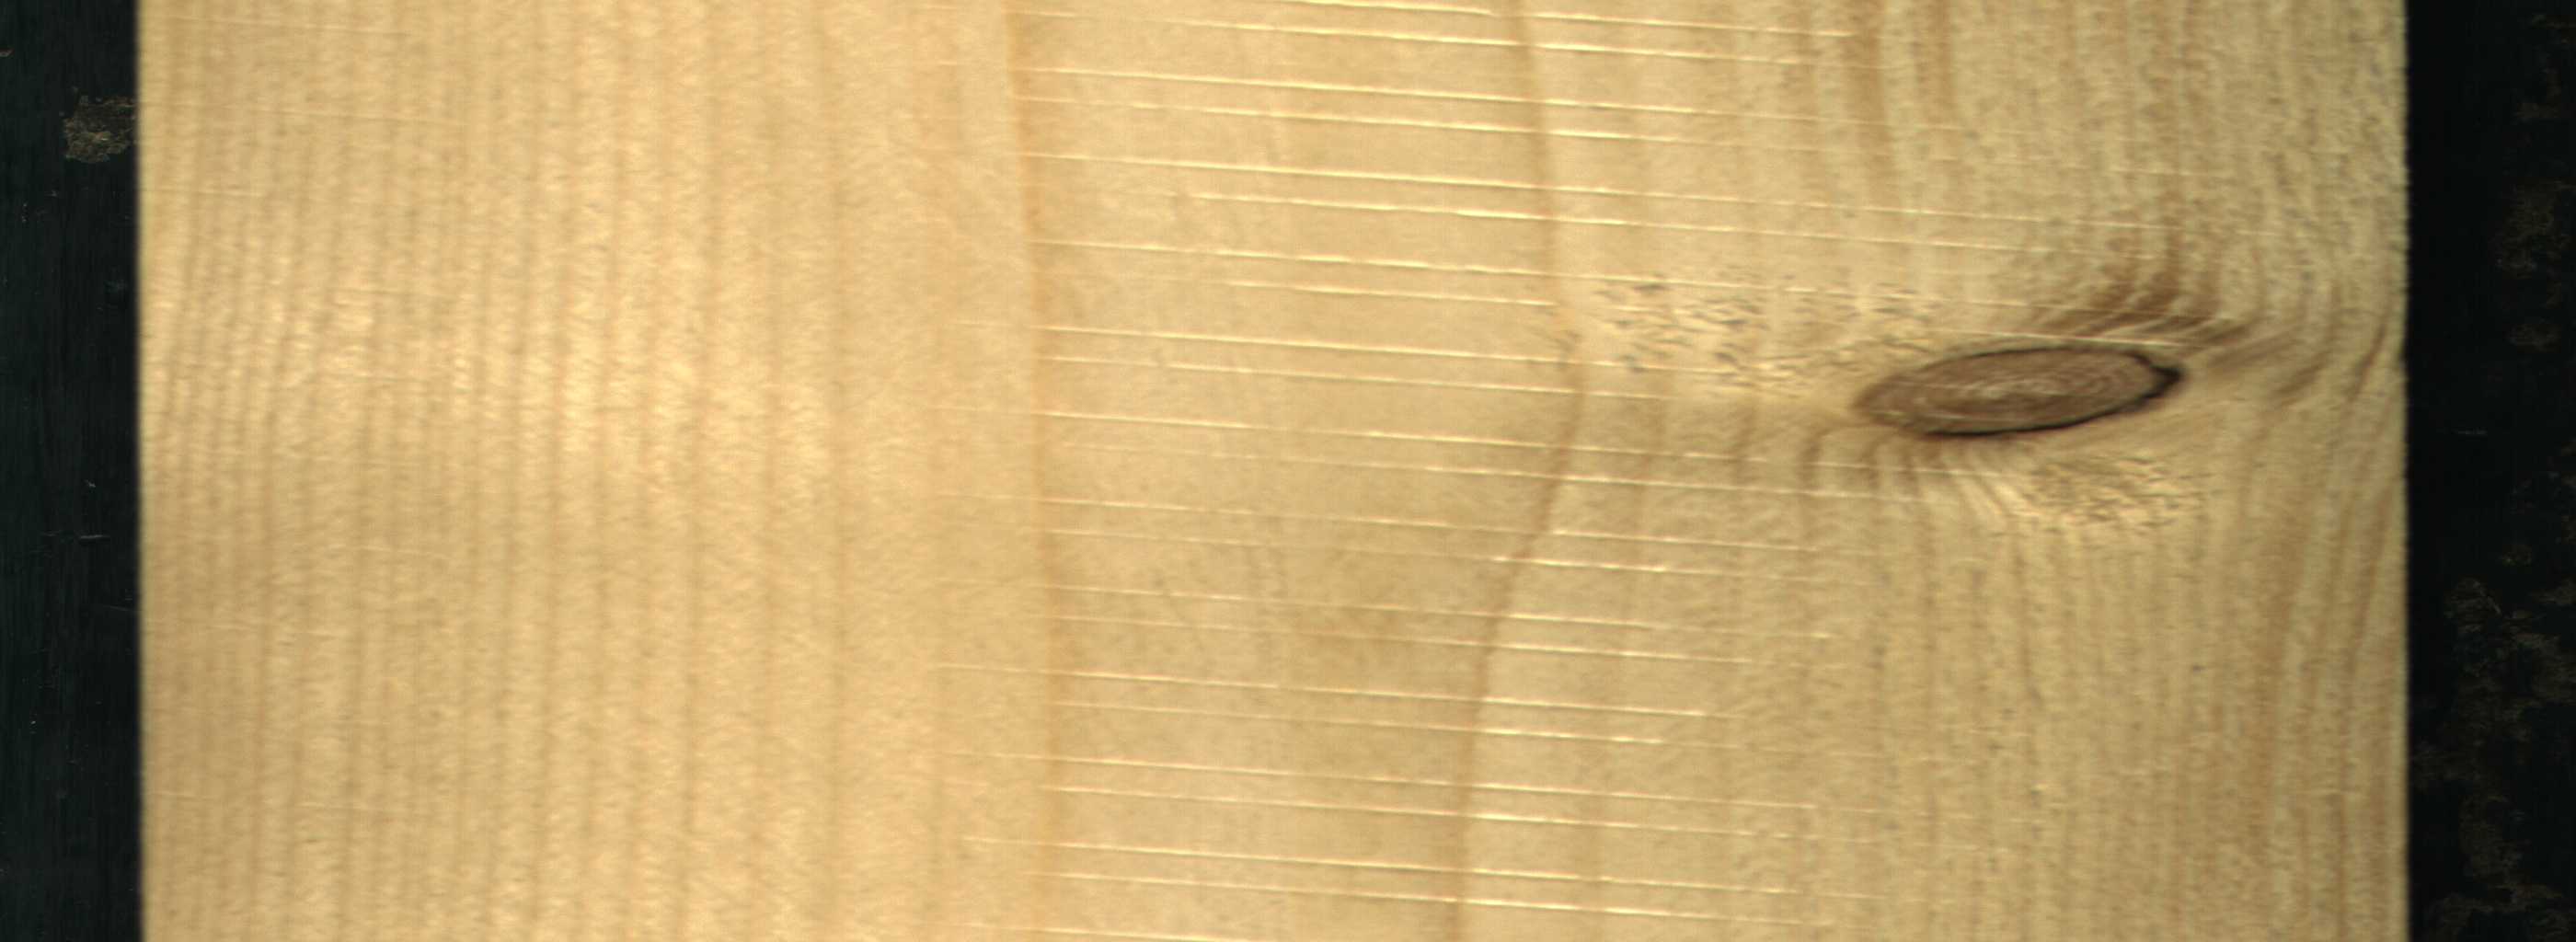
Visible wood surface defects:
Live_Knot